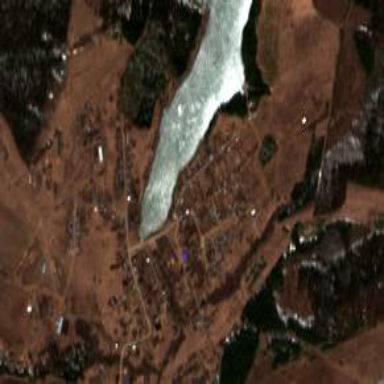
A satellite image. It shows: Residential area in village.